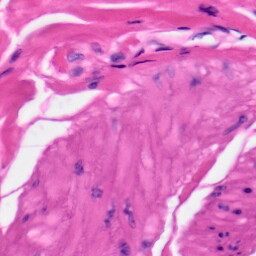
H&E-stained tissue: Skin